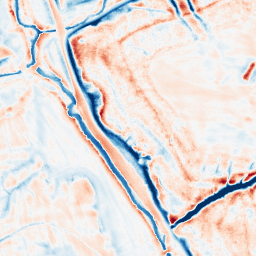
Category: edge_preserving
Decomposition family: bilateral
Decomposition parameters: d: 21
sigma_color: 150
sigma_space: 75
Upsampling method: bicubic_3x
Upsampling parameters: scale: 3
Upsampling scale: 3